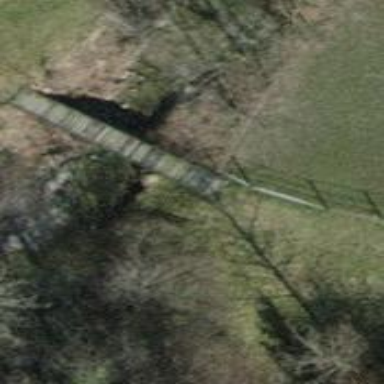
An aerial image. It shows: Track that is on bridge with grade 5 track type.